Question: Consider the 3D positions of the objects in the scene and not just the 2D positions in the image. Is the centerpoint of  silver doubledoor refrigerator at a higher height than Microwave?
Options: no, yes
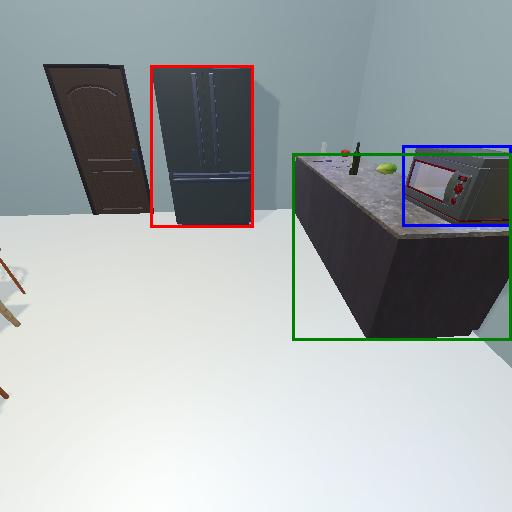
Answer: no